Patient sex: F
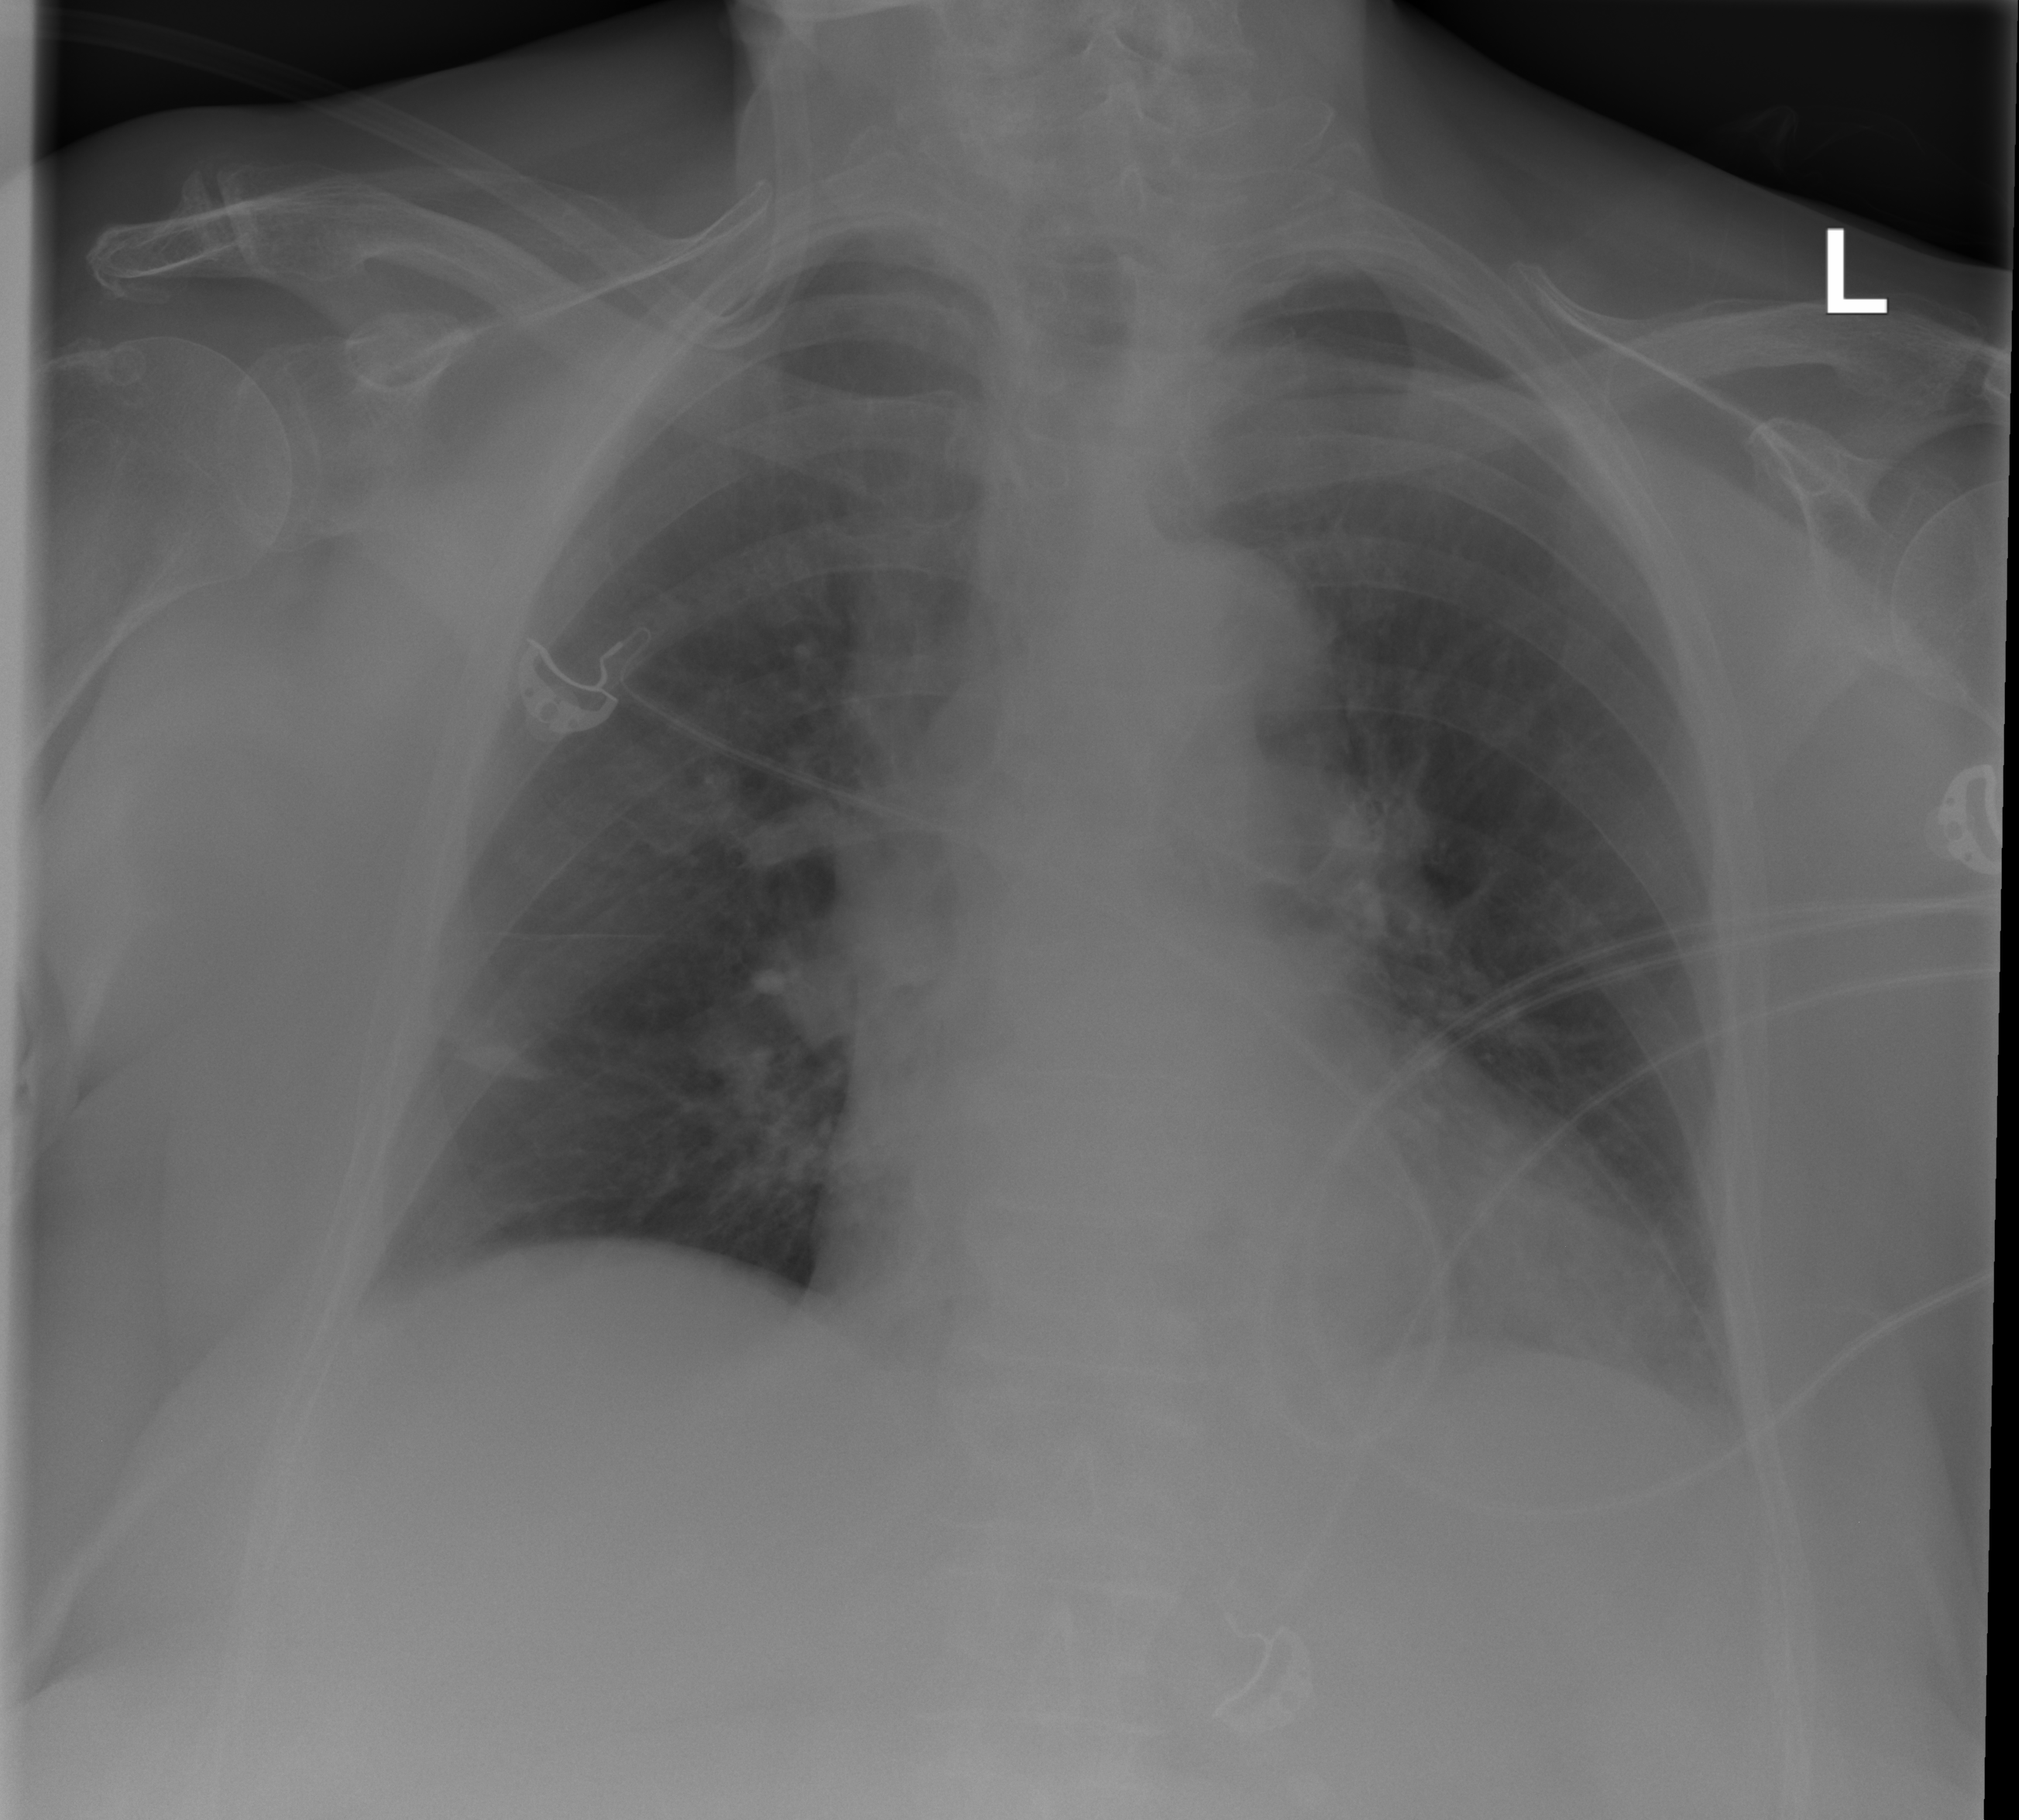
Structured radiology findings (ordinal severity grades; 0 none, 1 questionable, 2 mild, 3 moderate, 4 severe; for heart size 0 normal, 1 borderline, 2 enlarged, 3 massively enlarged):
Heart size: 0
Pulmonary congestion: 0
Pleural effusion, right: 0
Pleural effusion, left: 0
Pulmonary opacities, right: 0
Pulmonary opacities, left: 0
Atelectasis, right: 2
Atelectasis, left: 0